Question: Is it possible to create custom extension and show on the side bar and which will be visible always when vs code is working?

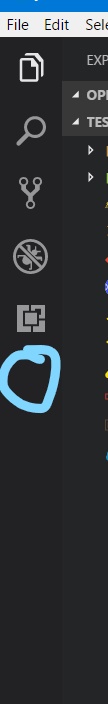
Answer: This is currently not possible.